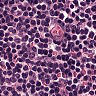
Metastatic tissue present: no